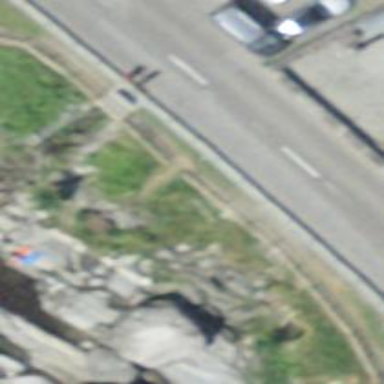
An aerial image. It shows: Set of steps on the road.